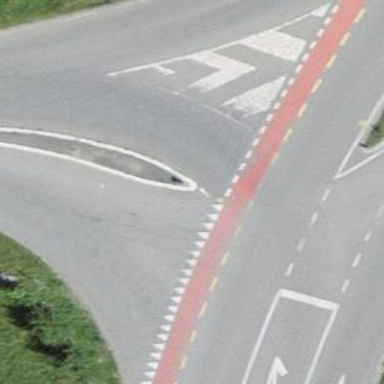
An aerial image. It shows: Road with "give way" sign.